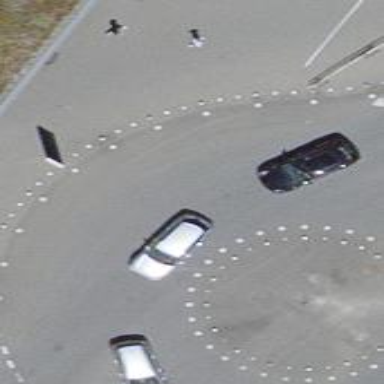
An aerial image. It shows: Secondary asphalt road with roundabout. There are separate asphalt sidewalks on both sides.